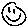
Label: smiley face